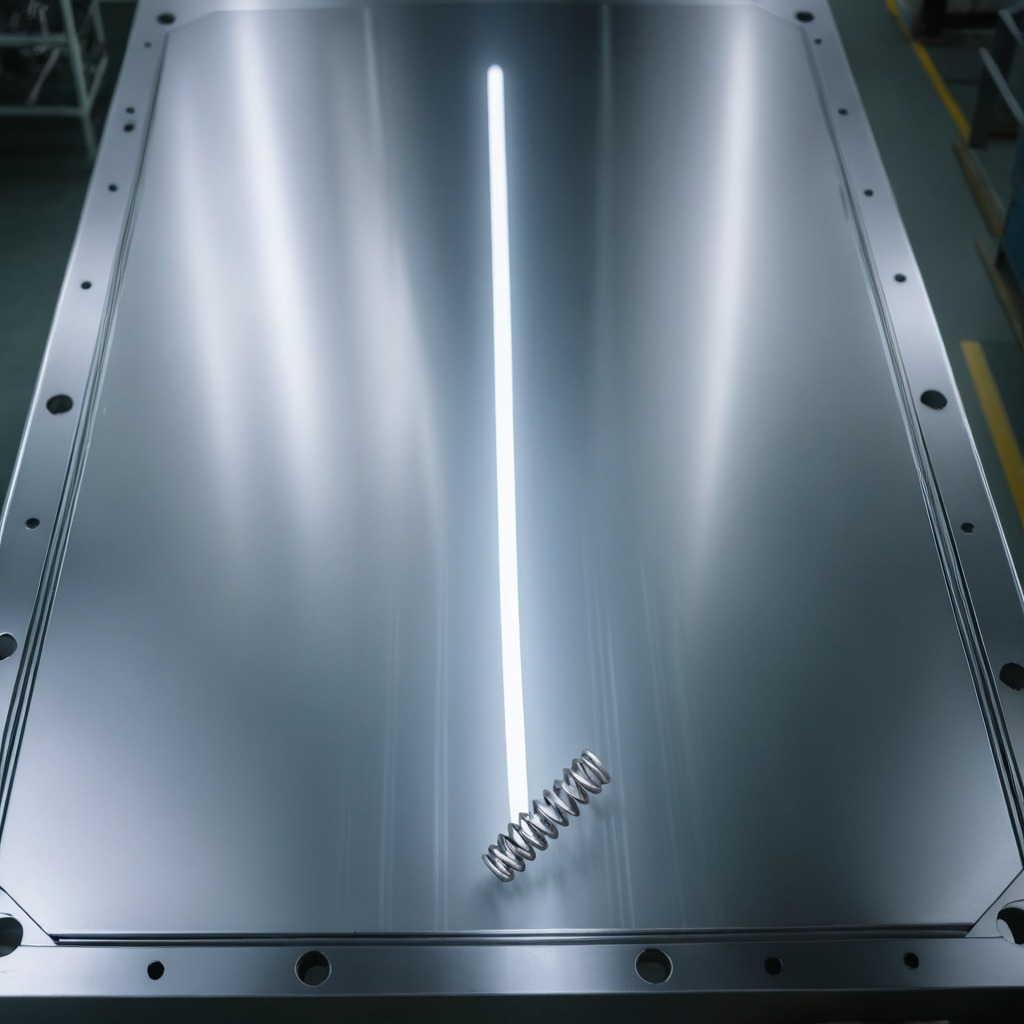
A coiled metal spring is lying on the metal table in a machine shop under fluorescent lights.